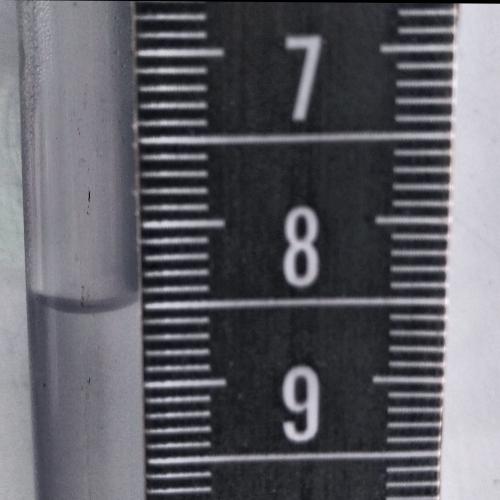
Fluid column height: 8.5 cm